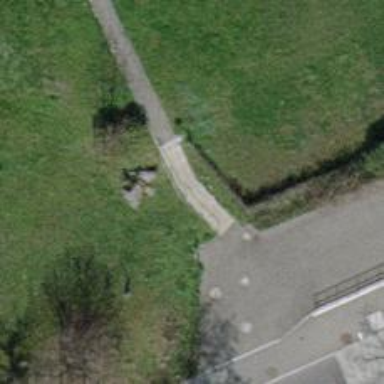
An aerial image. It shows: Set of steps on the road.